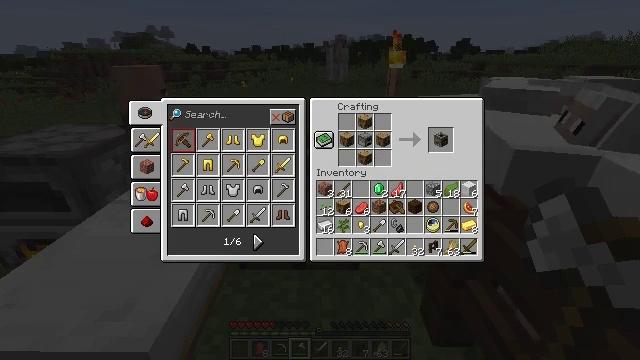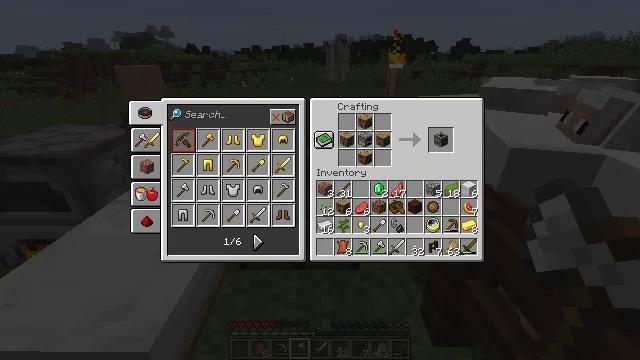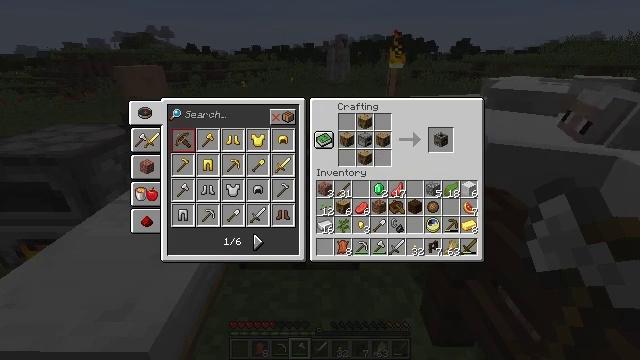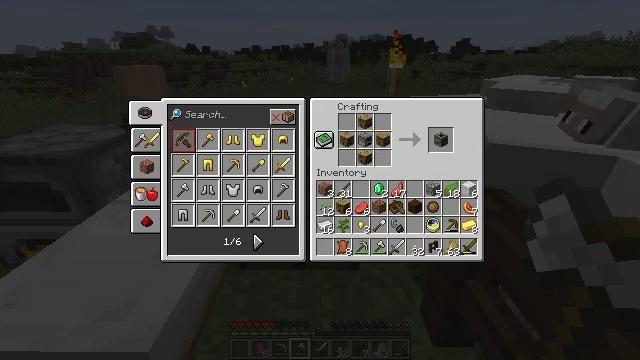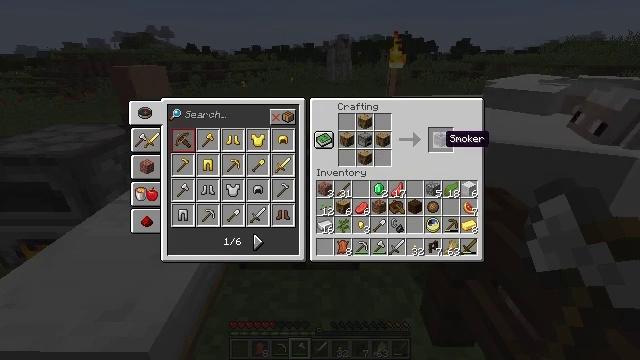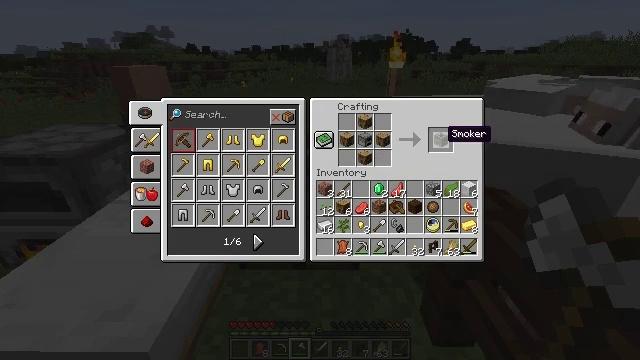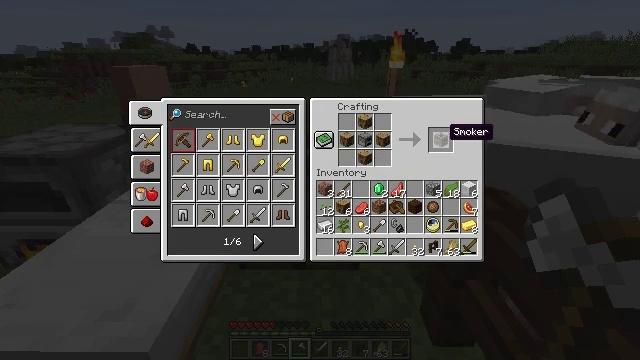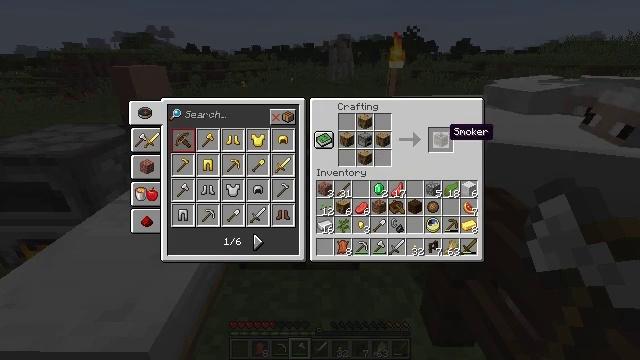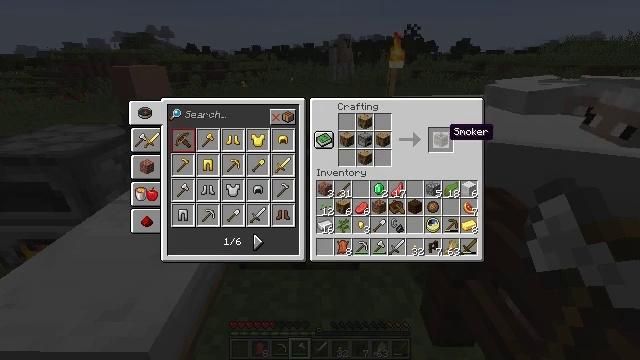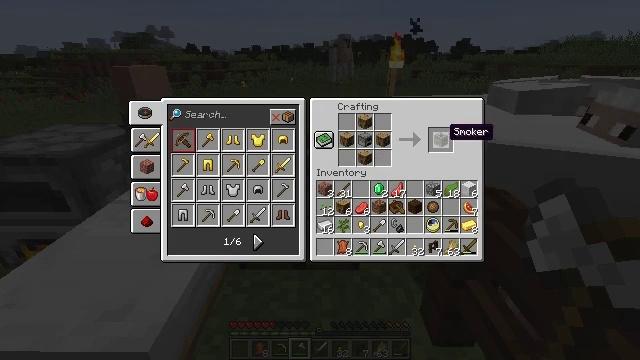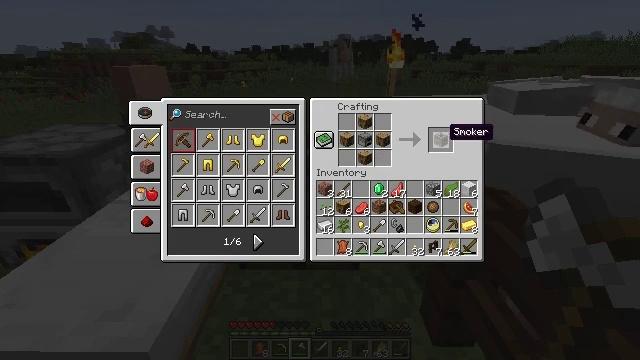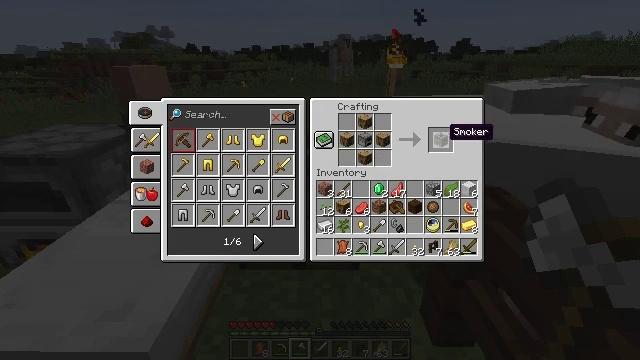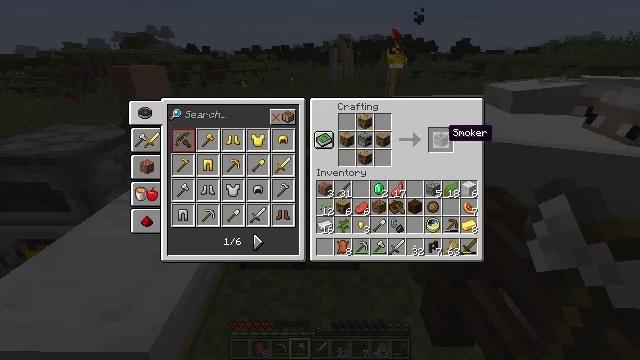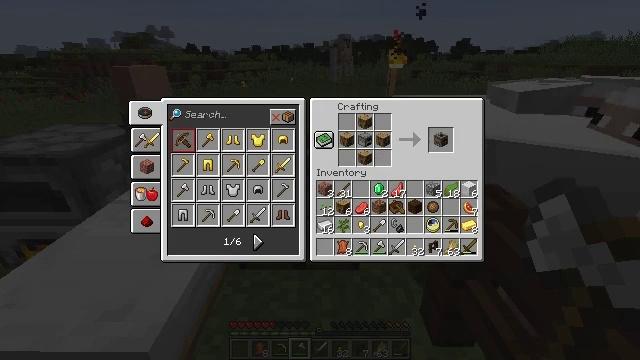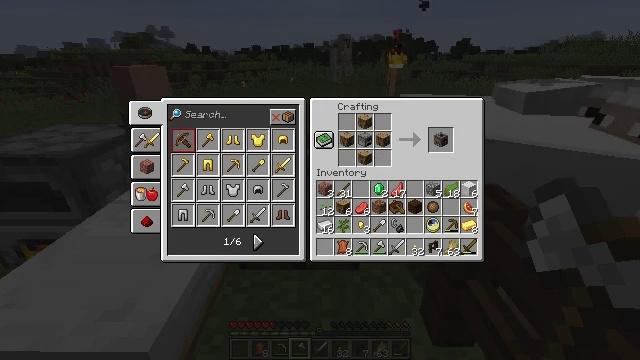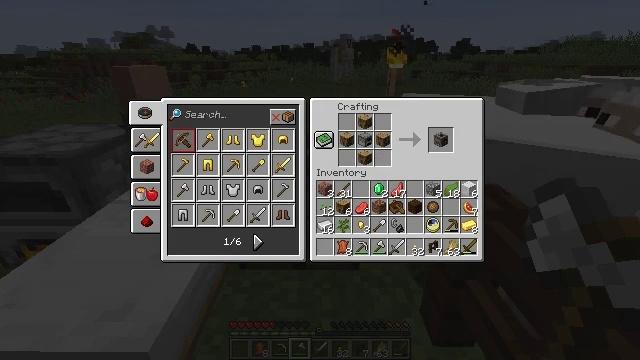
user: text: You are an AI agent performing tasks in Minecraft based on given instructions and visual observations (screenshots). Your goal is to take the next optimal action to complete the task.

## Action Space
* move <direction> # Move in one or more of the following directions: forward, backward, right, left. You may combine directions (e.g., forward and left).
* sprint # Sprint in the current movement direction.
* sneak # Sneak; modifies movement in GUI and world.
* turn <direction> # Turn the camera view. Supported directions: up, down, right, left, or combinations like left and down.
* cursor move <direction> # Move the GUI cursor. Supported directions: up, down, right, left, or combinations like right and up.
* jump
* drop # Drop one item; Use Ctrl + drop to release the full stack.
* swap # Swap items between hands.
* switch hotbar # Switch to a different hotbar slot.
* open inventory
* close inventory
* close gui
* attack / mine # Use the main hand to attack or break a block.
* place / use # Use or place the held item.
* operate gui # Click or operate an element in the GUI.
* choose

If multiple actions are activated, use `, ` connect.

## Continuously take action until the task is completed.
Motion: motion action
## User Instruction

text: Assemble the ingredients to craft a smoker.
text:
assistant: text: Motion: sneak
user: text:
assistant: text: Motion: sneak
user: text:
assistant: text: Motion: sneak
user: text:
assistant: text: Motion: sneak
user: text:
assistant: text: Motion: no_op
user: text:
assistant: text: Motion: no_op
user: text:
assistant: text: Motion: no_op
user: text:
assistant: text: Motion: no_op
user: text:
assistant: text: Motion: no_op
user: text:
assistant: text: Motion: no_op
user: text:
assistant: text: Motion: no_op
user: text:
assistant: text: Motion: no_op
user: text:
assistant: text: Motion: turn left and down
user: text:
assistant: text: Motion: turn left and down
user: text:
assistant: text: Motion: no_op
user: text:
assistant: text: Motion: turn right and up
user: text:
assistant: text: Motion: turn right and up
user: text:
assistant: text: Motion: no_op
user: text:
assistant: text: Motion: no_op
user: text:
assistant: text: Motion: no_op
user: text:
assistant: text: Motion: no_op
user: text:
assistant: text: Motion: attack / mine
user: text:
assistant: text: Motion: attack / mine
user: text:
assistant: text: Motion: turn left and down
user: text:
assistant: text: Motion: turn left and down
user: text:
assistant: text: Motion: turn left and down
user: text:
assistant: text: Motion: no_op